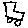
Label: car